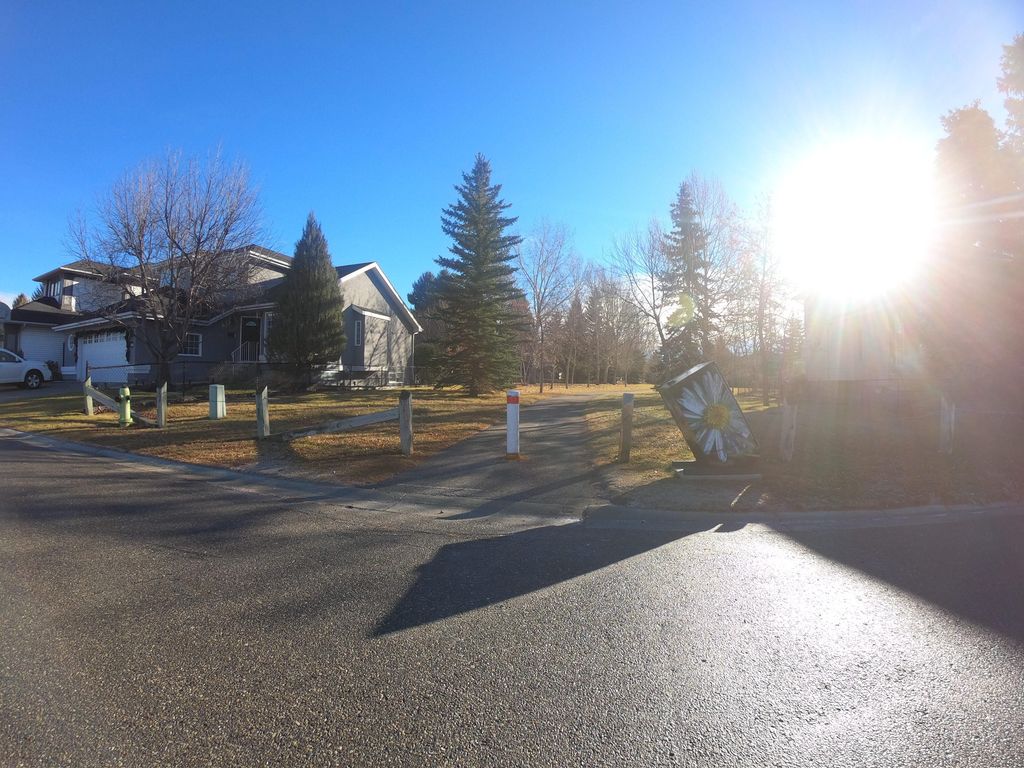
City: calgary